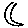
Label: moon